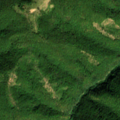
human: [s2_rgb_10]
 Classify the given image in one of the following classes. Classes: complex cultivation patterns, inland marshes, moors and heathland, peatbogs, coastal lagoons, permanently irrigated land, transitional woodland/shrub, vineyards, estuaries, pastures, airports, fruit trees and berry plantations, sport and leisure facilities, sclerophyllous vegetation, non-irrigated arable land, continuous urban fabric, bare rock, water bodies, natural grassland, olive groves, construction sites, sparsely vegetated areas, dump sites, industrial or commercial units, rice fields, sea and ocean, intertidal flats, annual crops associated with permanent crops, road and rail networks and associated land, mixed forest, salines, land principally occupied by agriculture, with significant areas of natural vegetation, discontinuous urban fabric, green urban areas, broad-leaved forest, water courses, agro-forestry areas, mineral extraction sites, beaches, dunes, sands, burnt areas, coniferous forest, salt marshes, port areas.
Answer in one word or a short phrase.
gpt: broad-leaved forest, transitional woodland/shrub